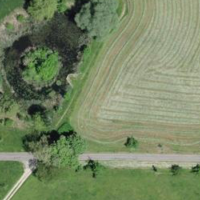
EUNIS habitat code: 24
Species observed at this site:
Aegopodium podagraria